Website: macys
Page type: customer-info-address
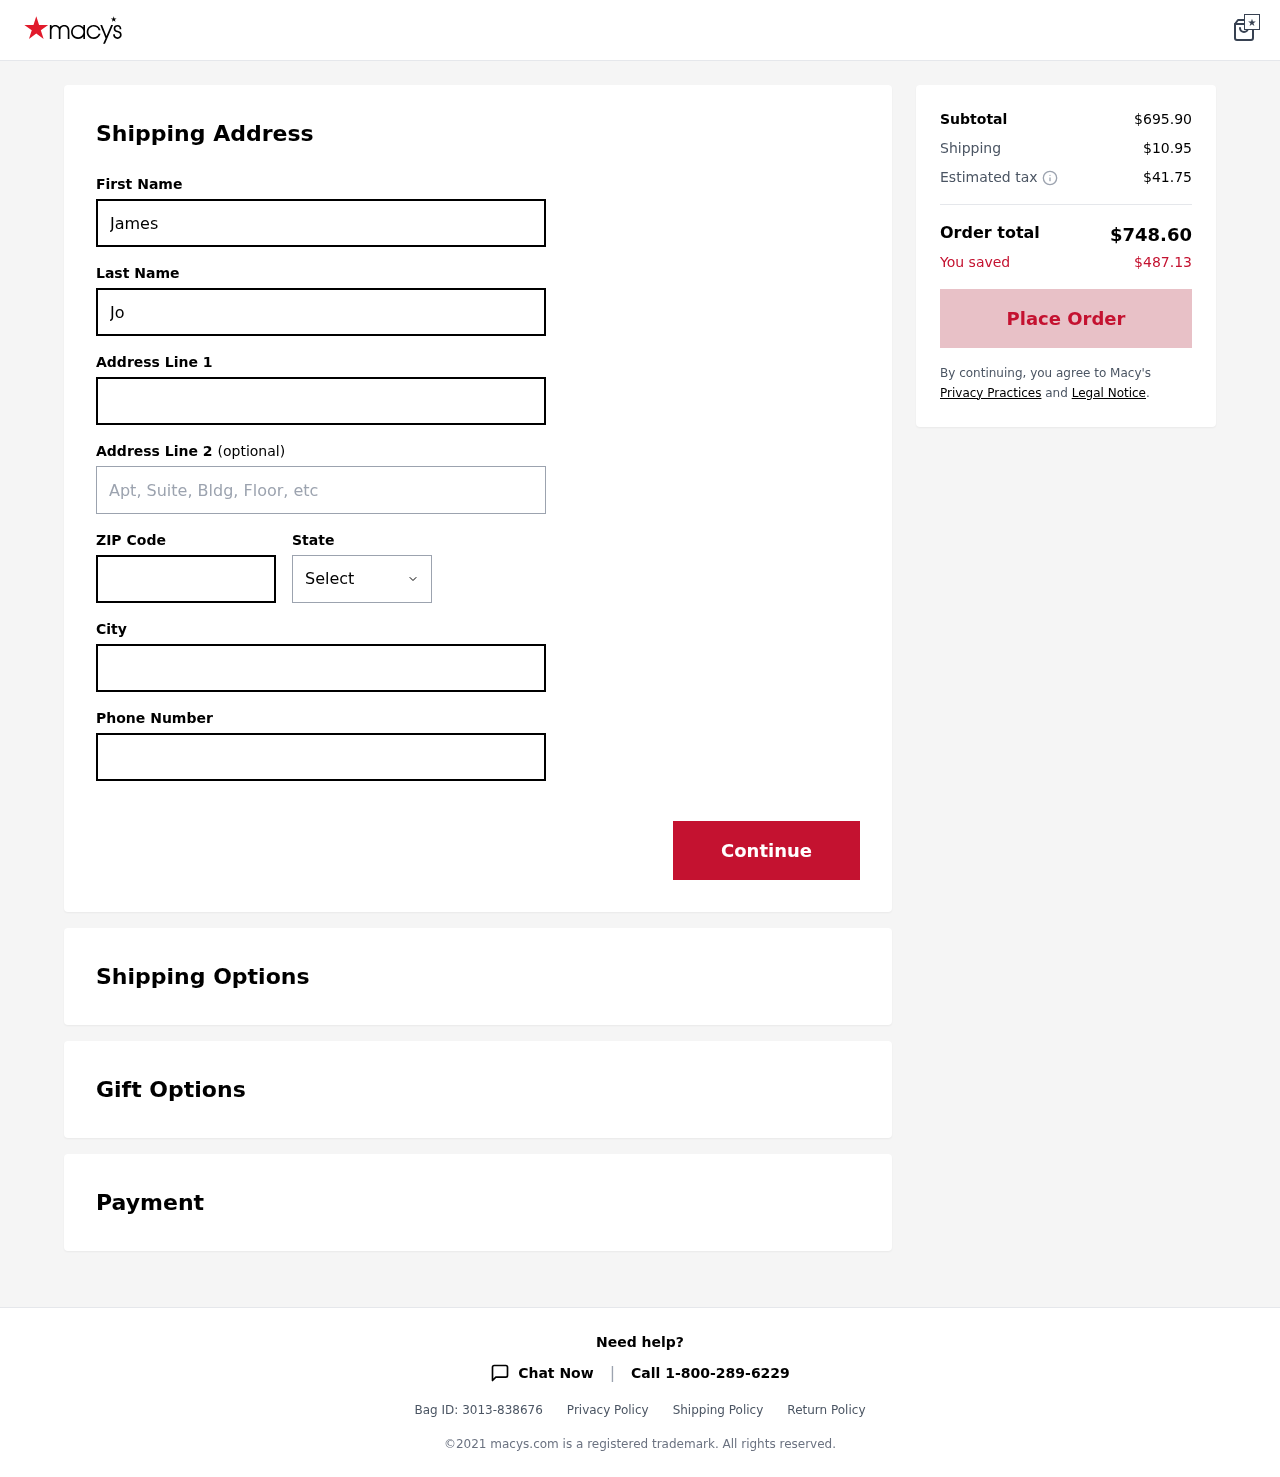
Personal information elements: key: PII_CITY
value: Nelsonburgh
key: PII_FIRSTNAME
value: James
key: PII_LASTNAME
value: Johnson
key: PII_PHONE
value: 5002689470
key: PII_POSTCODE
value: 70369
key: PII_STATE
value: Vermont
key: PII_STREET
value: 2026 Mayer Dam Suite 491
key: PII_STREET2
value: Apt. 155
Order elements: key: ORDER_SUBTOTAL
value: $695.90
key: ORDER_SHIPPING_COST
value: $10.95
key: ORDER_TAX
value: $41.75
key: ORDER_TOTAL
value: $748.60
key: ORDER_SAVINGS
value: $487.13